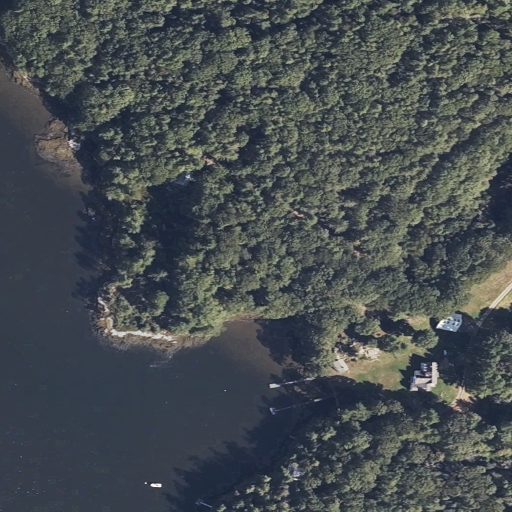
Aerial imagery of cape in Maine named Pea Point containing mixed forest, open water, open development, evergreen forest, low intensity development, medium intensity development, and herbaceous wetlands